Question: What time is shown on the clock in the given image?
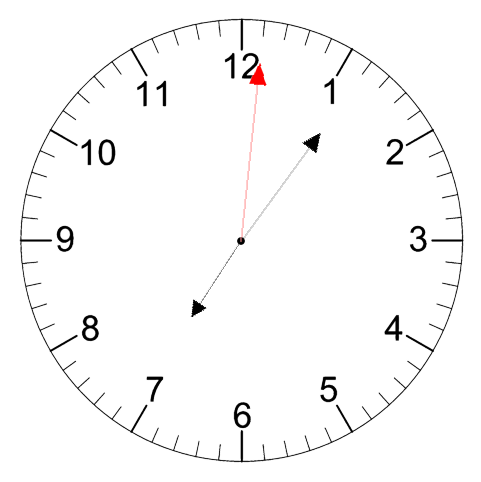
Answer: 07:06:01